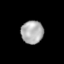
Tissue: lung
Cell type: Epithelial cells
Senescence score: 0.2227
Nuclear area (px): 501
Mean DAPI intensity: 173.888